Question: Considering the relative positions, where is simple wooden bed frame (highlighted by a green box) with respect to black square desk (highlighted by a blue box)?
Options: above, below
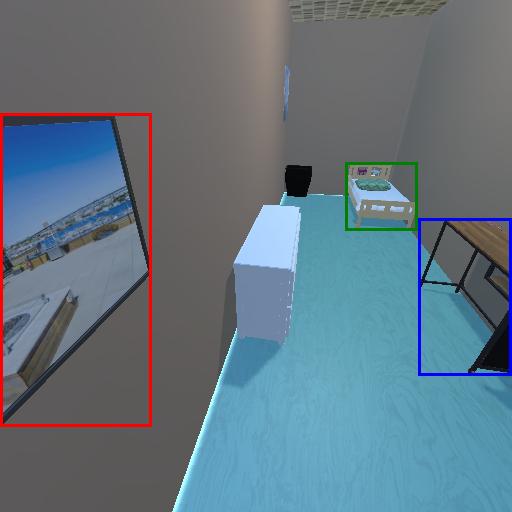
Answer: above